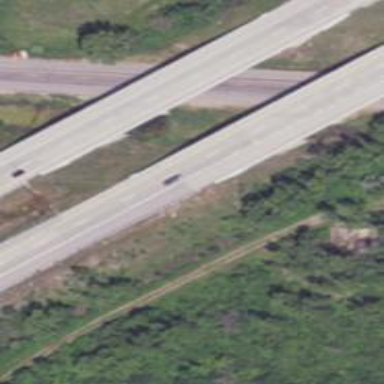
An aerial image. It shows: Motorway.